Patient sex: F
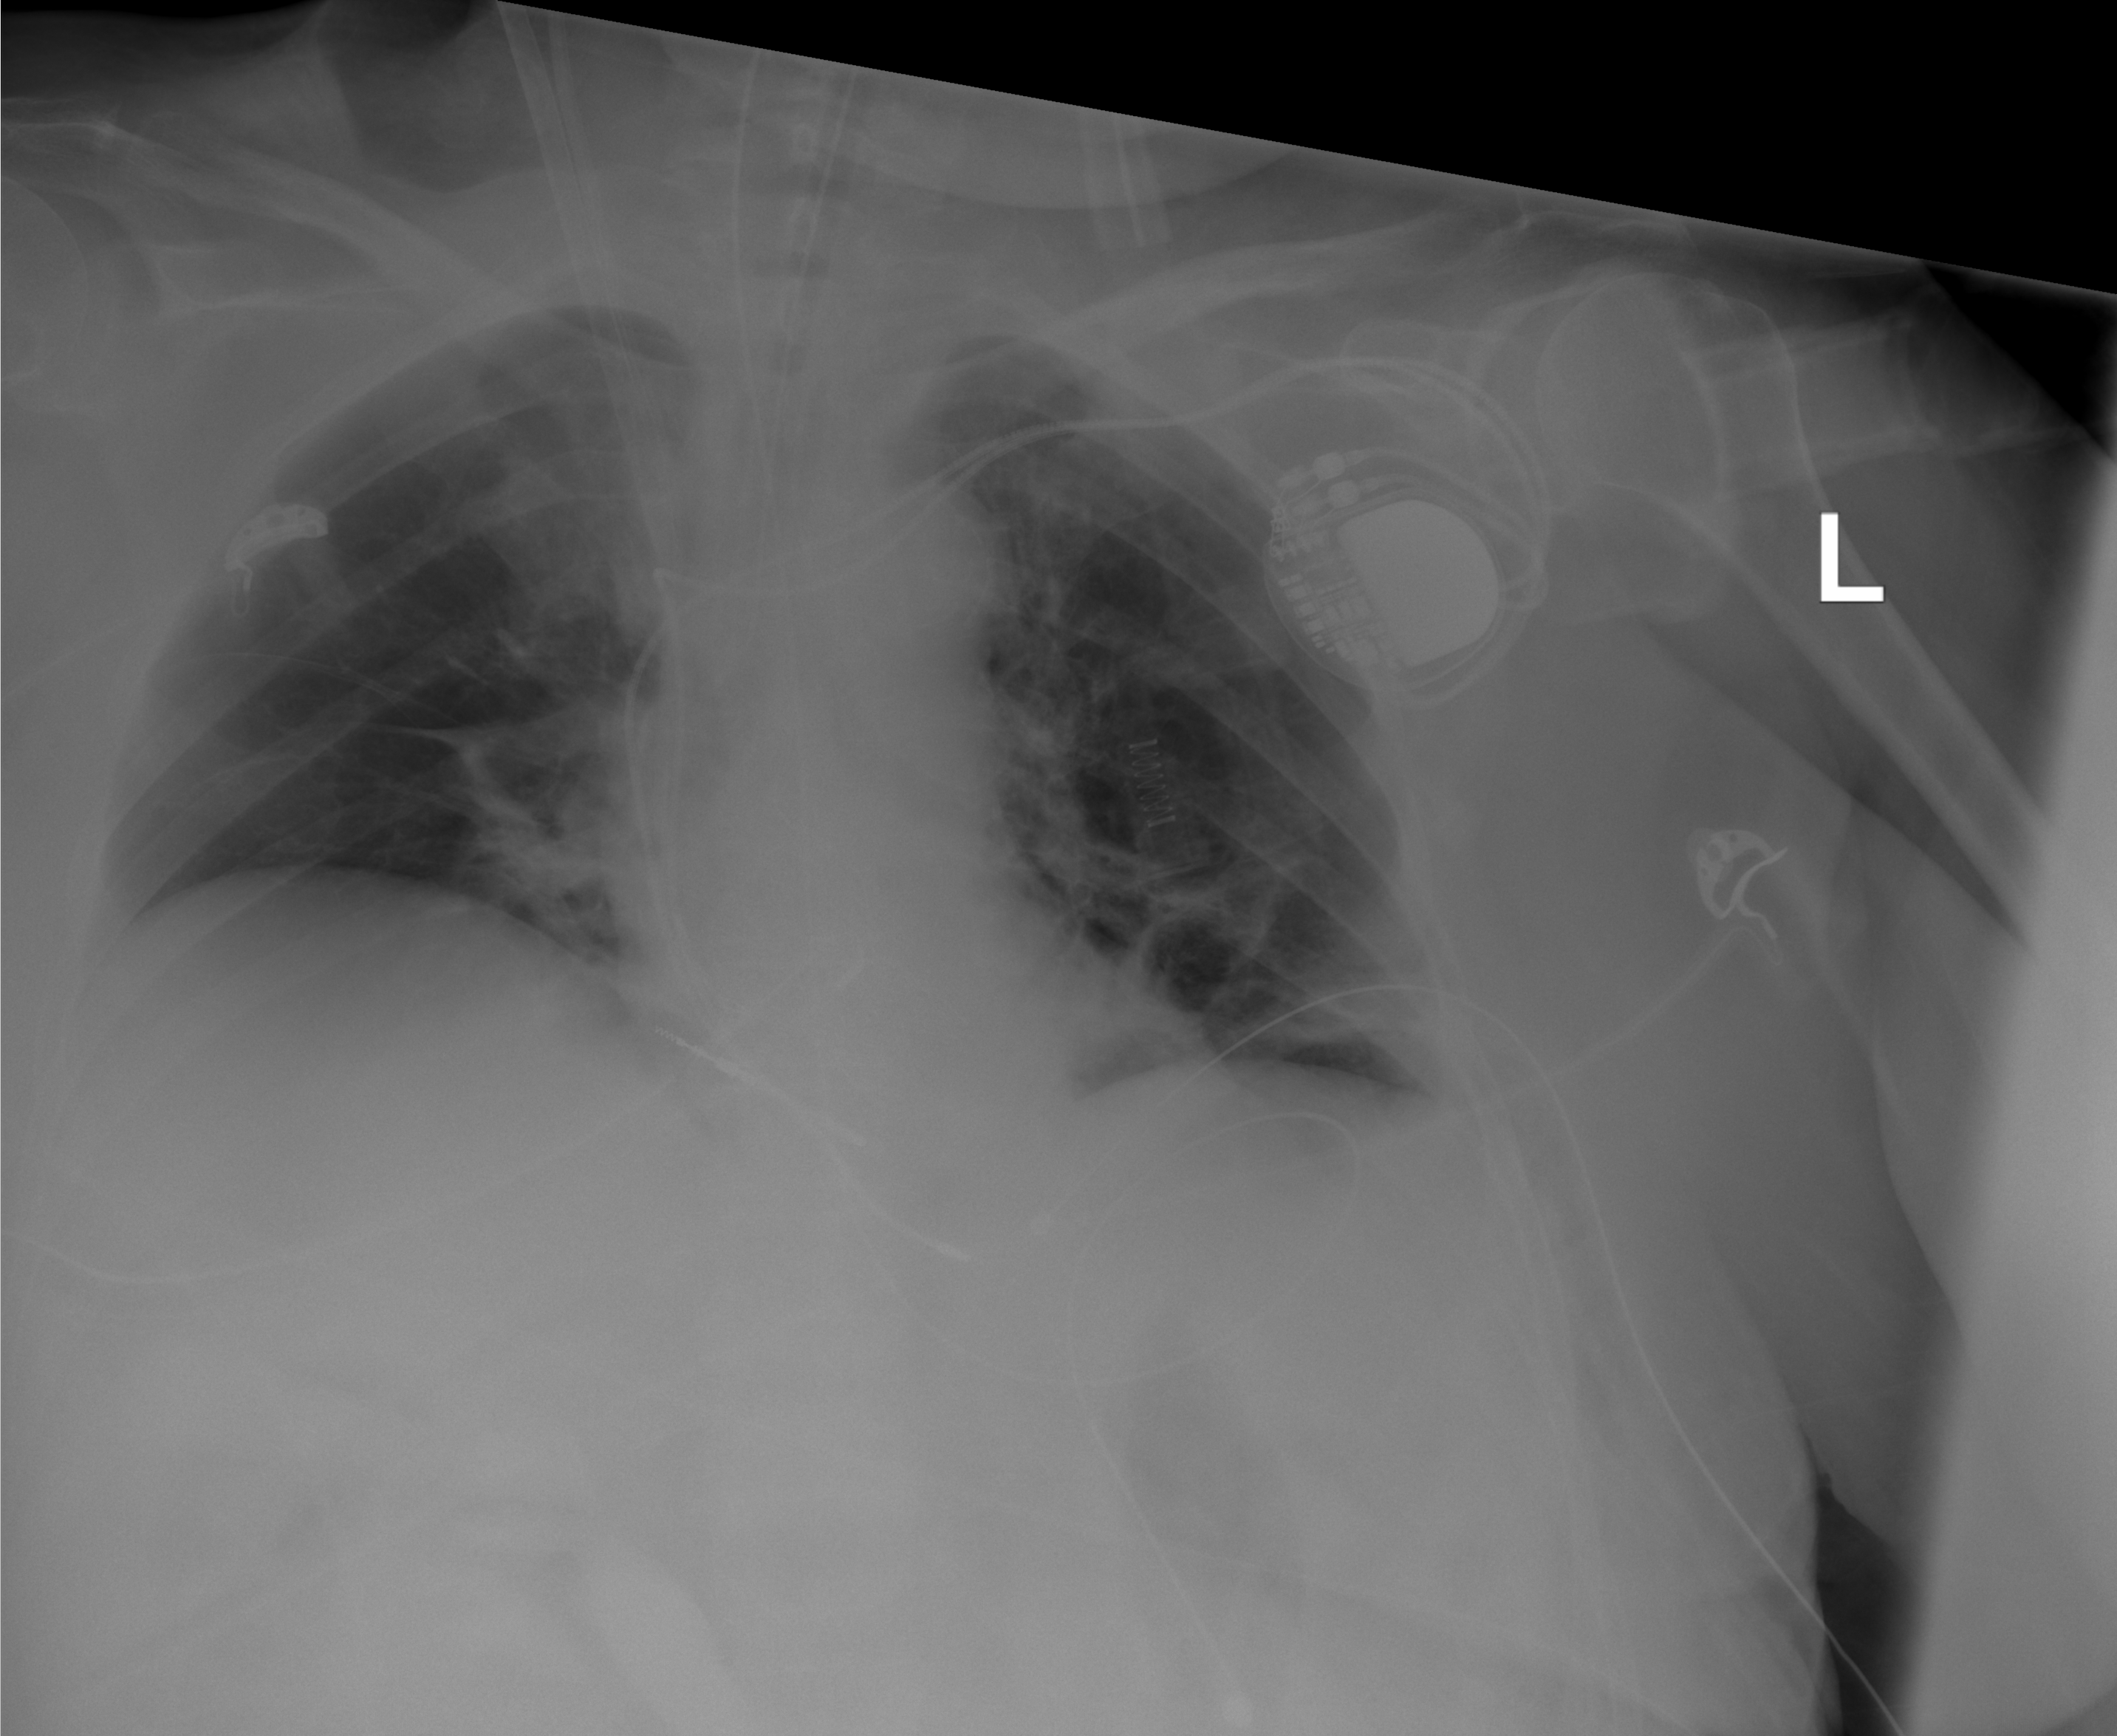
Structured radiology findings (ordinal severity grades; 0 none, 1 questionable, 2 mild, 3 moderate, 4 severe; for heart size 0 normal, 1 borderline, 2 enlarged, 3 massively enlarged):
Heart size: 1
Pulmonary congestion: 0
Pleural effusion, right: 0
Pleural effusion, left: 0
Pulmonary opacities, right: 2
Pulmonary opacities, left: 2
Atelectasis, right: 2
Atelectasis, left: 2